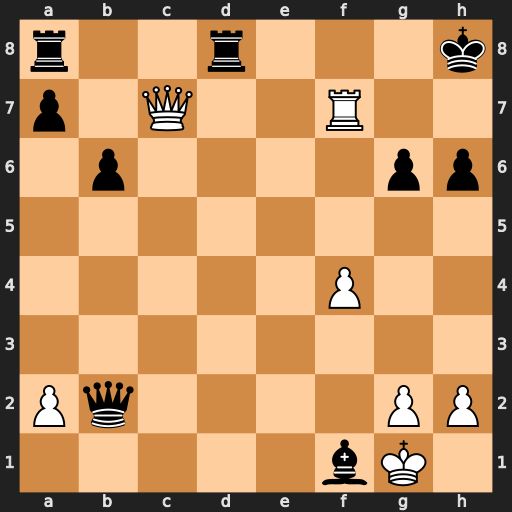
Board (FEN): r2r3k/p1Q2R2/1p4pp/8/5P2/8/Pq4PP/5bK1
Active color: w
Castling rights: -
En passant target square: -
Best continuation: Rh7+ Kg8 Qf7#